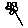
Label: flower